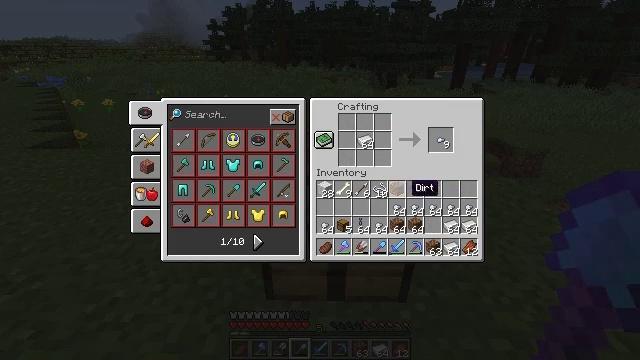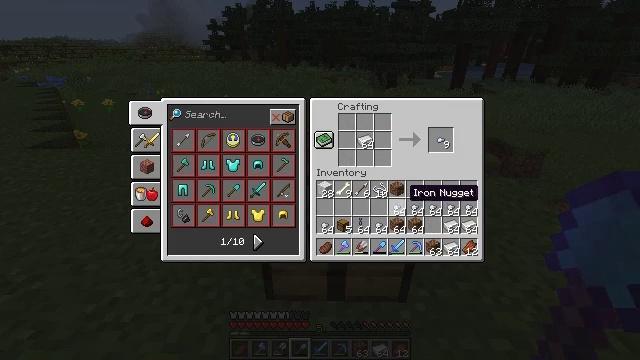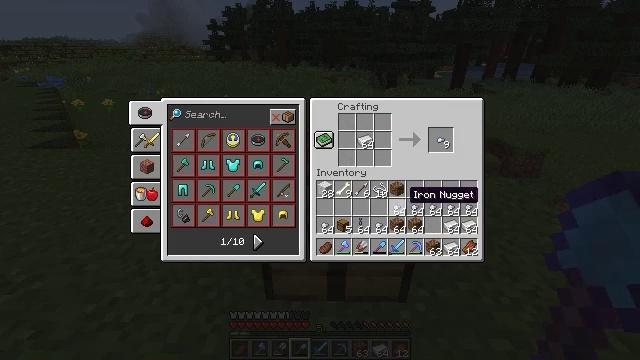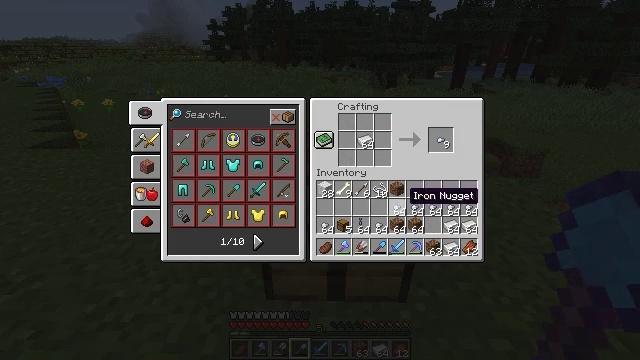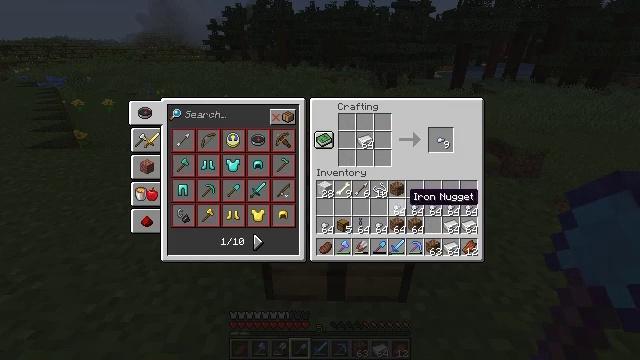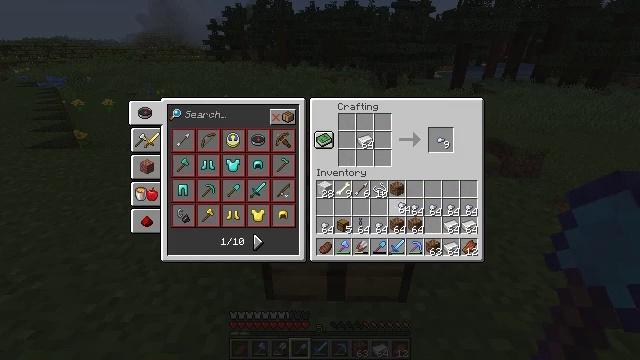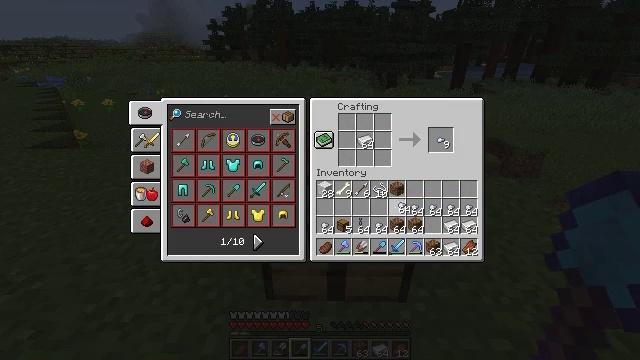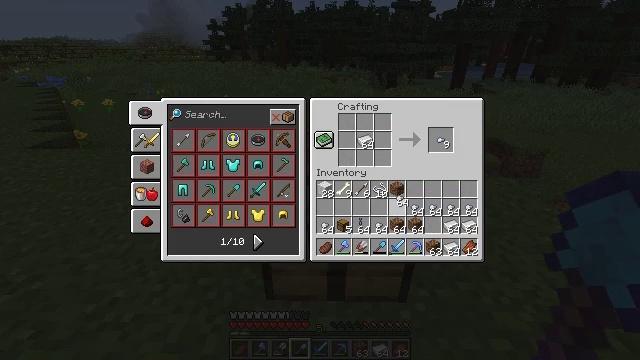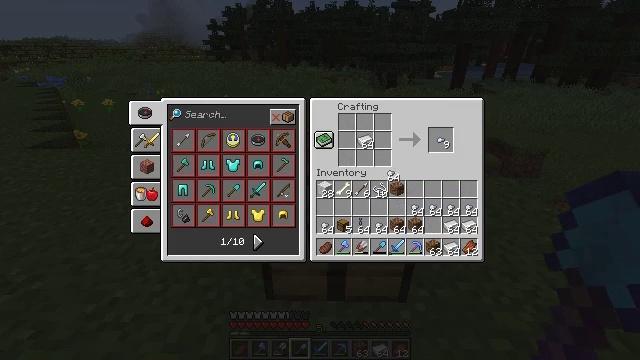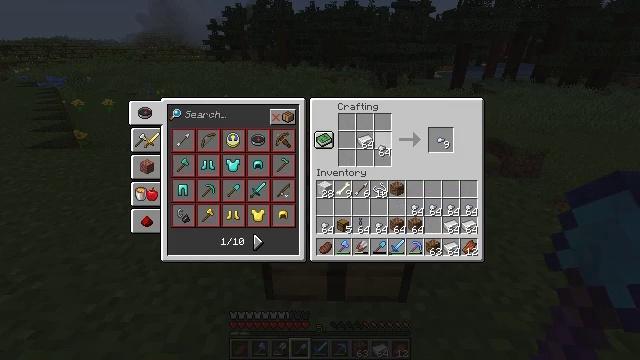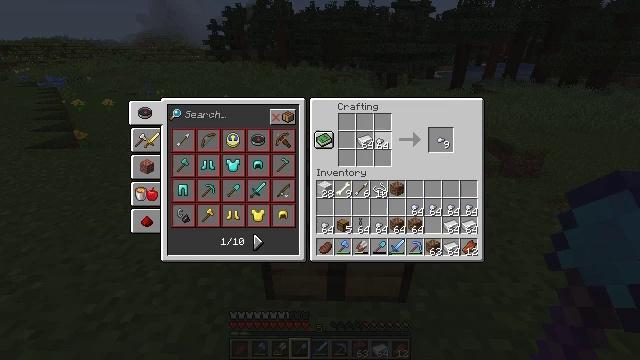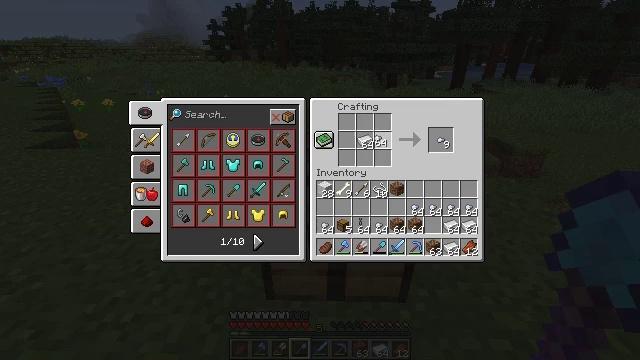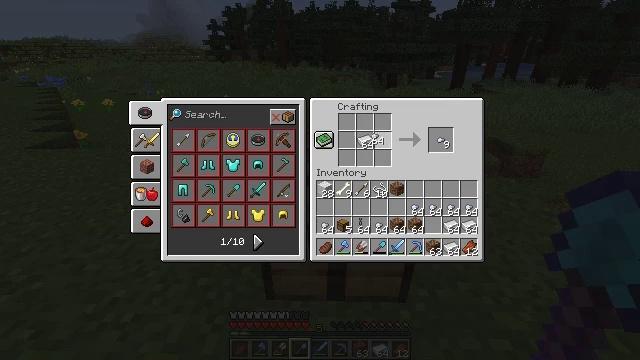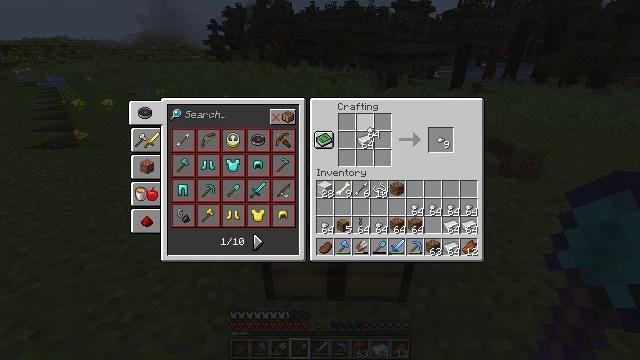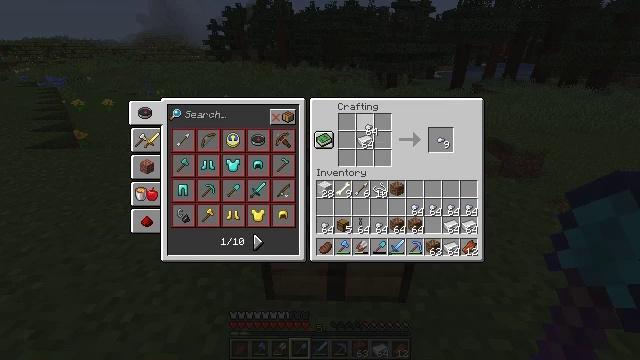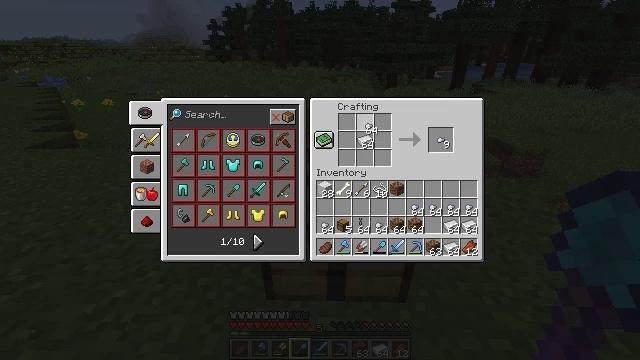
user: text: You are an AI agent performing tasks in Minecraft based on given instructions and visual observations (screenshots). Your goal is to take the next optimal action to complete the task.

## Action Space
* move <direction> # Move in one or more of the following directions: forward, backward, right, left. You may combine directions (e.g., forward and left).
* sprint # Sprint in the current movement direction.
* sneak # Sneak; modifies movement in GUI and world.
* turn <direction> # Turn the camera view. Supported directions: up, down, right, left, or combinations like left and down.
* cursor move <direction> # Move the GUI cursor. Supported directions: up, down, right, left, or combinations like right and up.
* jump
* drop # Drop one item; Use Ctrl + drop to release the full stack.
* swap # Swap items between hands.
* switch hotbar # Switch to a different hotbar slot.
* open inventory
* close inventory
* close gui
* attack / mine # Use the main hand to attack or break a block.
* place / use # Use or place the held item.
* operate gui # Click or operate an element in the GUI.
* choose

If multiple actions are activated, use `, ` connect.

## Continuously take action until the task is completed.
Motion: motion action
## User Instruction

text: Interact with the crafting table to craft a chain.
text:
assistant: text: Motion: no_op
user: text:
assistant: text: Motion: no_op
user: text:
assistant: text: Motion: no_op
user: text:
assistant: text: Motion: no_op
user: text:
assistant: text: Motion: operate gui
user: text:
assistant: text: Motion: operate gui
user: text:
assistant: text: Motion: cursor move up, operate gui
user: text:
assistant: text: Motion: cursor move left and up
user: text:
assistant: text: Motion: cursor move left and up
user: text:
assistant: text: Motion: no_op
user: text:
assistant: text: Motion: no_op
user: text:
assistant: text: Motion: no_op
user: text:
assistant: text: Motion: no_op
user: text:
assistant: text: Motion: no_op
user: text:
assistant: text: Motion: no_op
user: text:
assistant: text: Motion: no_op
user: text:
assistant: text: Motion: no_op
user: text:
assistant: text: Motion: operate gui
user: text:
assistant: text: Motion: operate gui
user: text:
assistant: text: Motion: operate gui
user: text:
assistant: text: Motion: no_op
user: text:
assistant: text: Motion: no_op
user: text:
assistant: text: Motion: cursor move right and down
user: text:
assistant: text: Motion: cursor move right and down
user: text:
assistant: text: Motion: cursor move right and down
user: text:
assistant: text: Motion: cursor move down
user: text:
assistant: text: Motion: cursor move down
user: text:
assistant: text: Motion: no_op
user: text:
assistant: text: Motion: no_op
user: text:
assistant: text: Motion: no_op